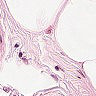
Metastatic tissue present: no